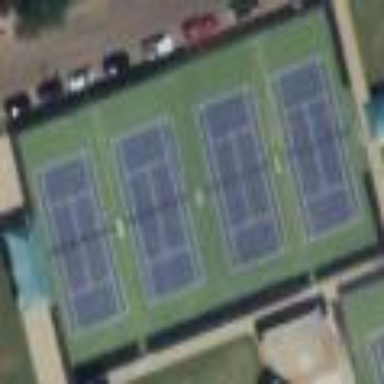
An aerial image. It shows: Tennis court in leisure pitch.